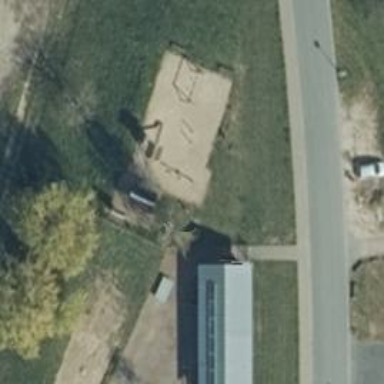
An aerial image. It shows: Playground with slide.